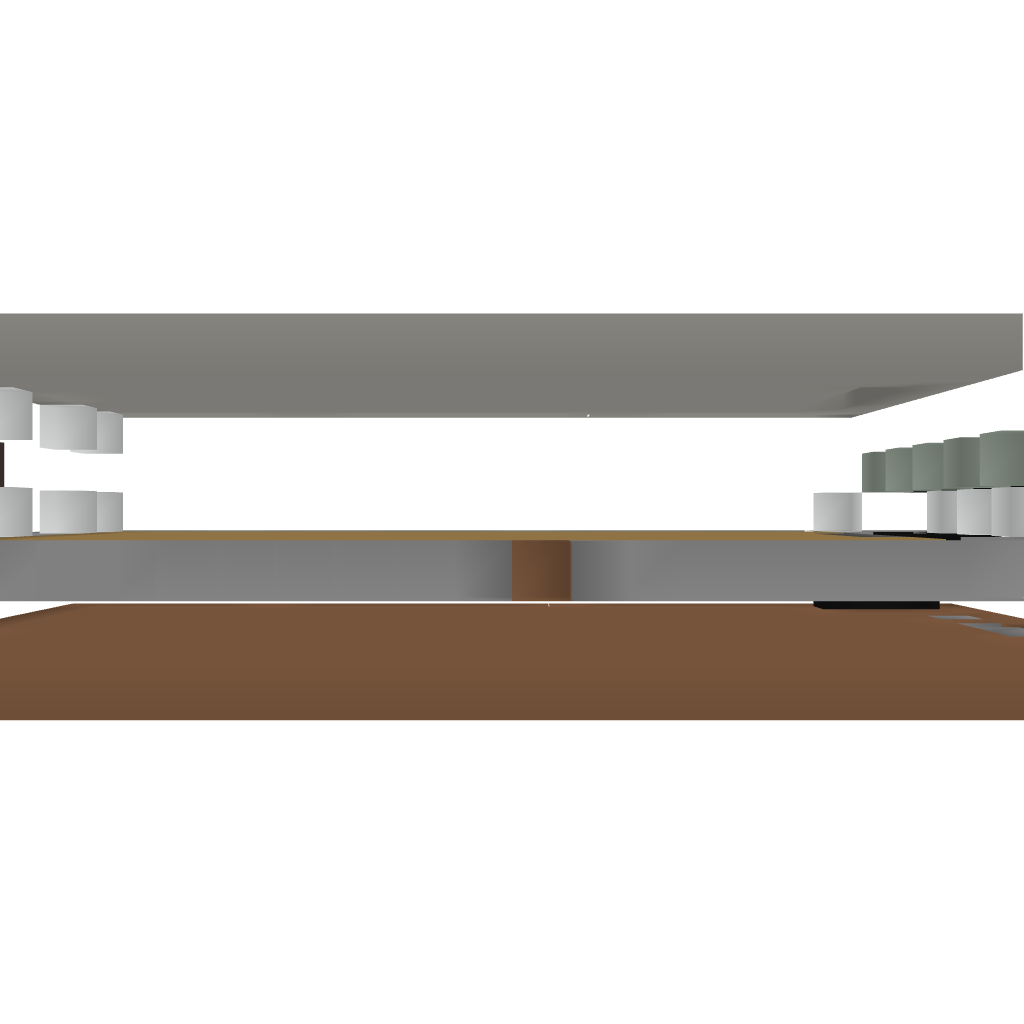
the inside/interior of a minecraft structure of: Redstone Firing Range